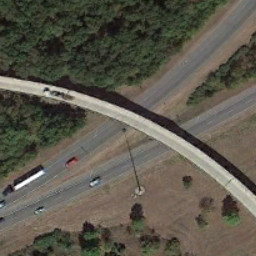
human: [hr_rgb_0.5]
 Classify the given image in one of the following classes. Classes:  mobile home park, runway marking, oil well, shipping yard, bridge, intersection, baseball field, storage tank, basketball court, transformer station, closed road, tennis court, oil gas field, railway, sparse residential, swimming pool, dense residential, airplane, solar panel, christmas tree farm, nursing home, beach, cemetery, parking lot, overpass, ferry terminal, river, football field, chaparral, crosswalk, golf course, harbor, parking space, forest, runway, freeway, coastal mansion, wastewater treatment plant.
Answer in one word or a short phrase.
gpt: overpass